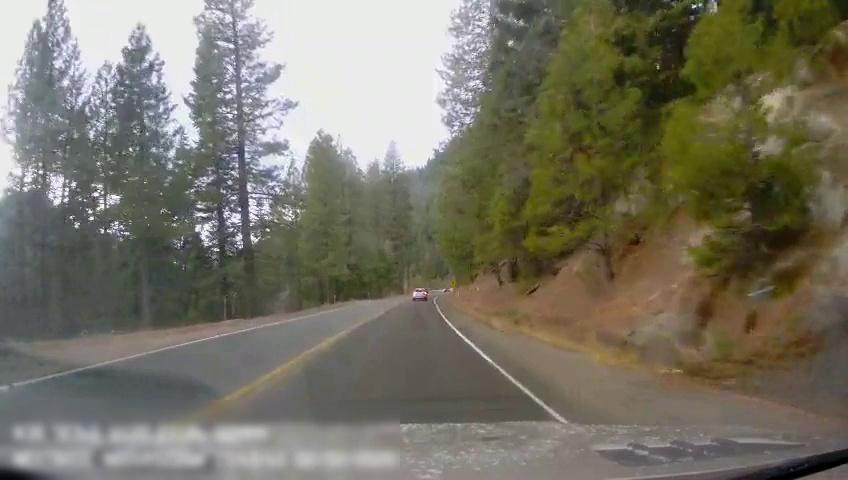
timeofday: Day
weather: Sunny
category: Drivable Space
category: Vehicles | SUV
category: Lanes | Alternate Lane
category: Lanes | Current Lane
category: Lanes | Opposite Lane
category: Lanes | Opposite Lane